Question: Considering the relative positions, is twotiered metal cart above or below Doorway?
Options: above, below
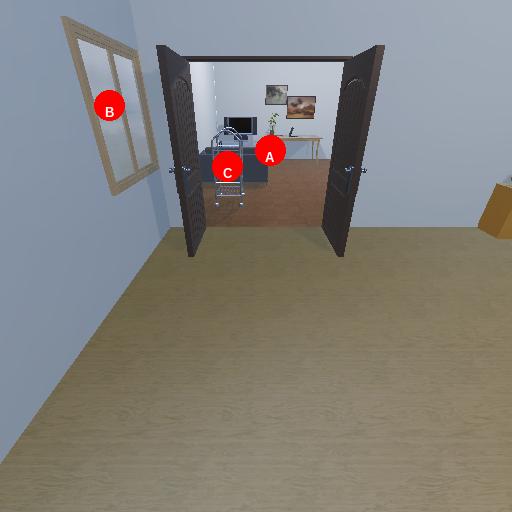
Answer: above